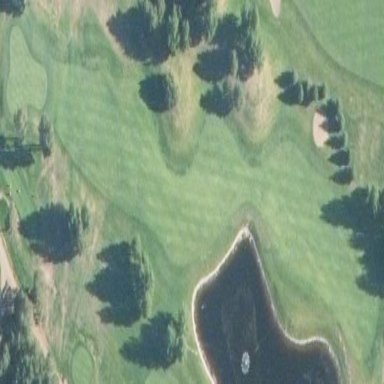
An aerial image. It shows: Golf fairway surrounded by grass.